Interaction volume radius: 5 \u00c5
Interaction volume height: 10 \u00c5
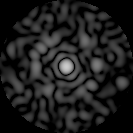
Disorder parameter: 0.832